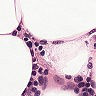
Metastatic tissue present: no